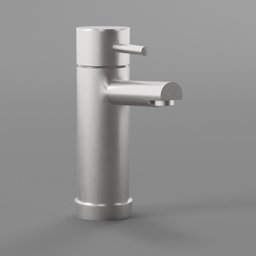
Label: appliances